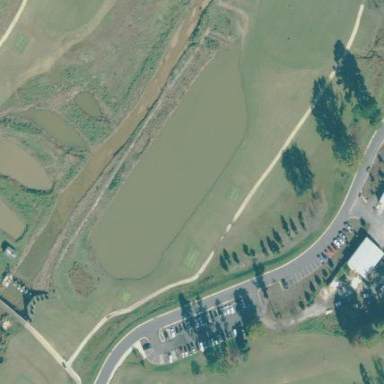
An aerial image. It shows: Scenic view of water hazard on golf course. The natural water feature adds beauty to the landscape.